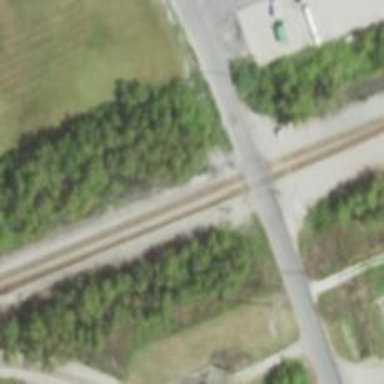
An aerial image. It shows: Railway signal.